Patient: sex M, age 32
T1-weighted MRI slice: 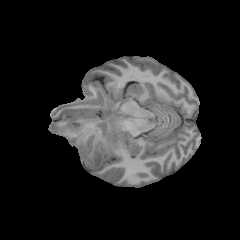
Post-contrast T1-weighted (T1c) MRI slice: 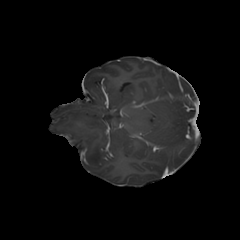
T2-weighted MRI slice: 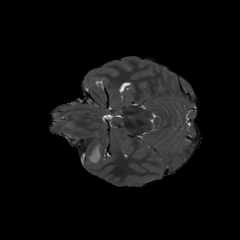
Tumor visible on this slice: yes
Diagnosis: Glioblastoma, IDH-wildtype
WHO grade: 4